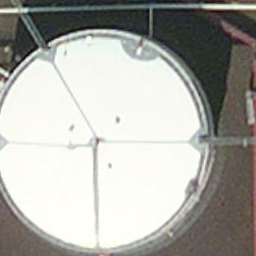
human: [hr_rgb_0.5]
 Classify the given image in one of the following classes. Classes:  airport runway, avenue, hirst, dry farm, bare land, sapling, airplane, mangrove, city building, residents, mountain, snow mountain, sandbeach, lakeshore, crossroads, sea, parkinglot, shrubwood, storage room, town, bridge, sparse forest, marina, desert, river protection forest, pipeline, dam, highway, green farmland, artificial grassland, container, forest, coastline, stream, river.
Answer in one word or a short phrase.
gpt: storage room